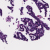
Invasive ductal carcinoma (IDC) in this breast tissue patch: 0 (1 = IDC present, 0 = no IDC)